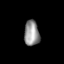
Tissue: lung
Cell type: T cells
Senescence score: 0.2167
Nuclear area (px): 373
Mean DAPI intensity: 148.794